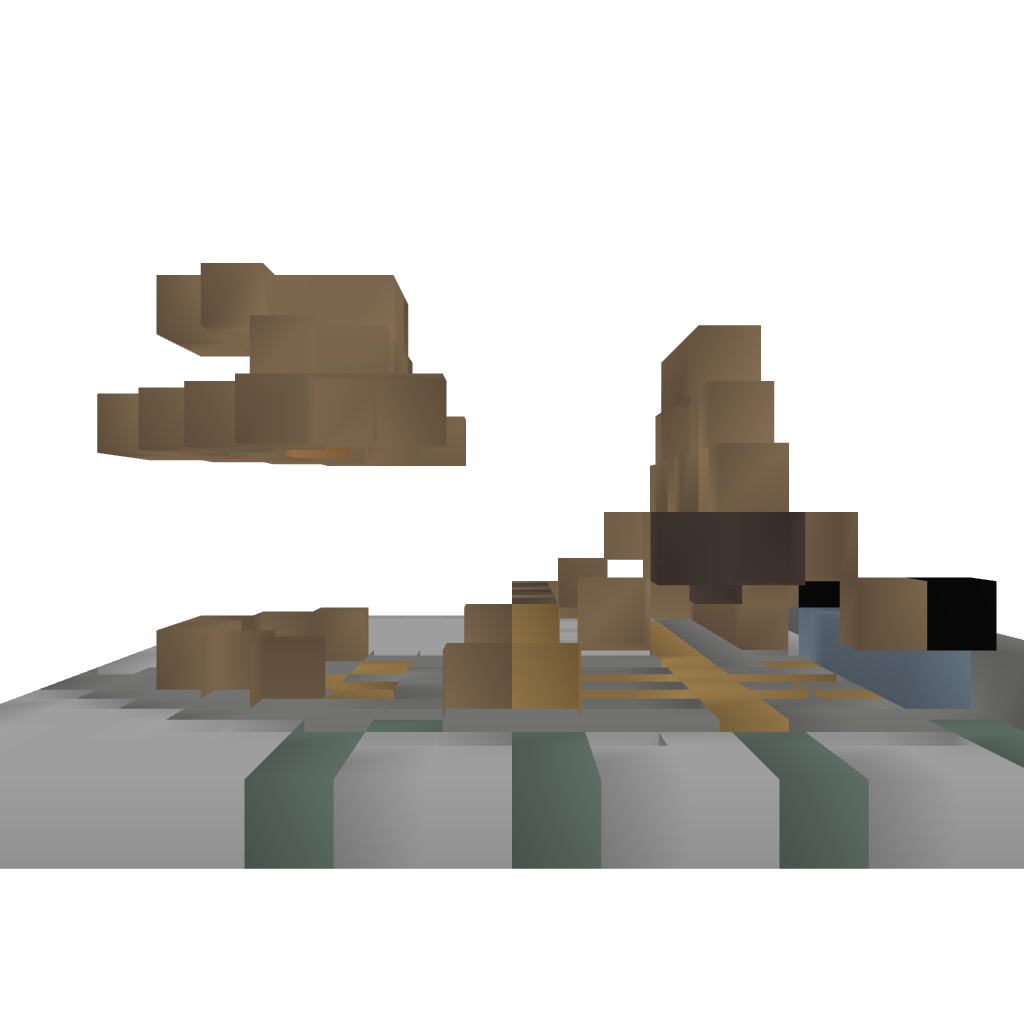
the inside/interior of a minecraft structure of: cool boat dock